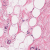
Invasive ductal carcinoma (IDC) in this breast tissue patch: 0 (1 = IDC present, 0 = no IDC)